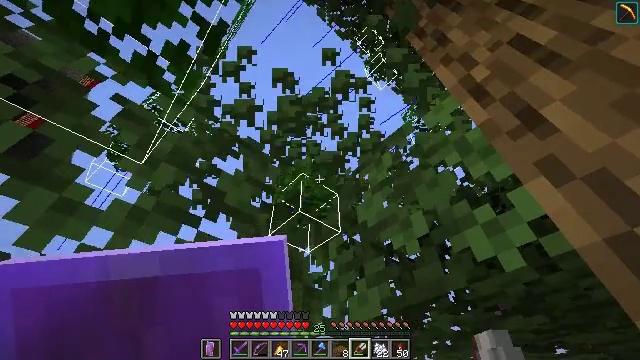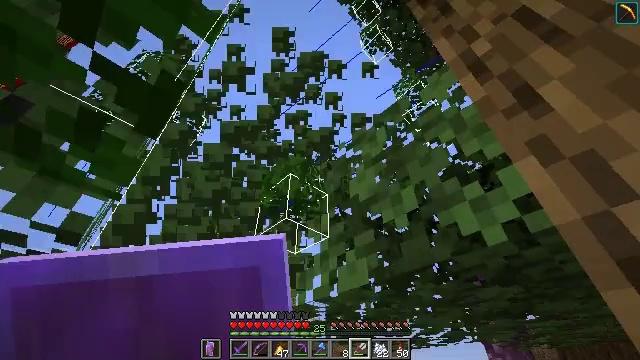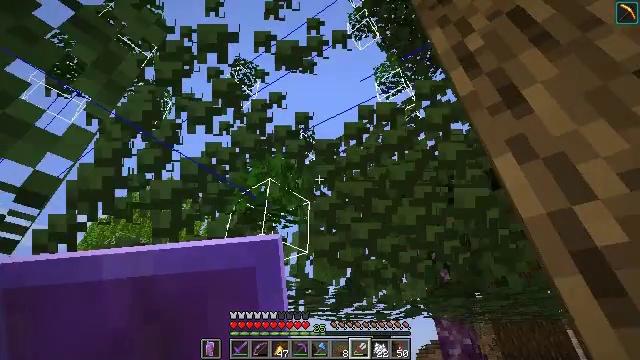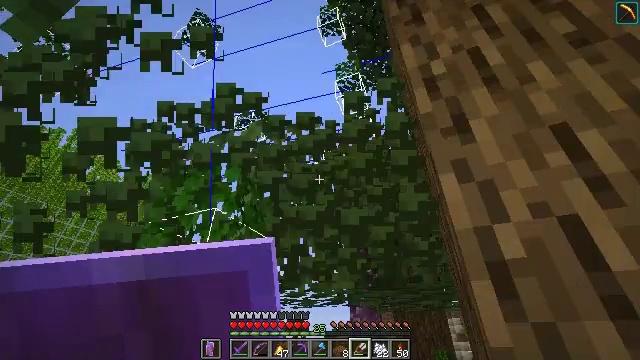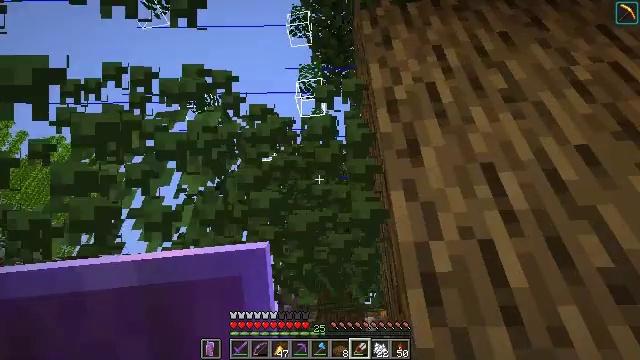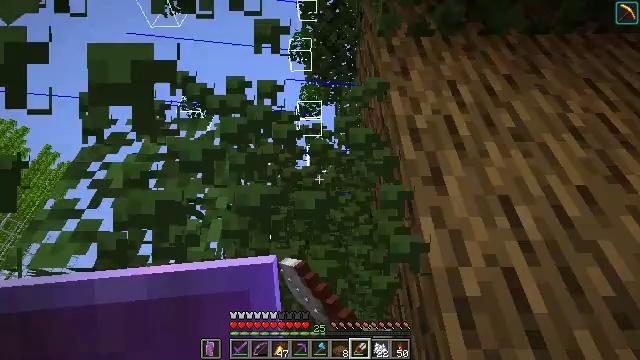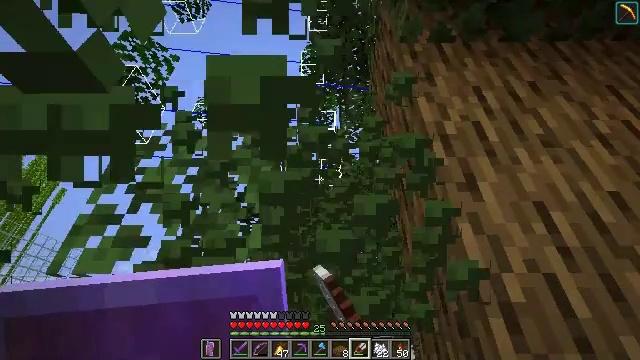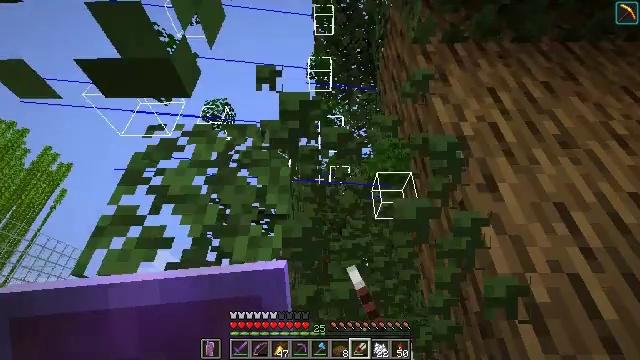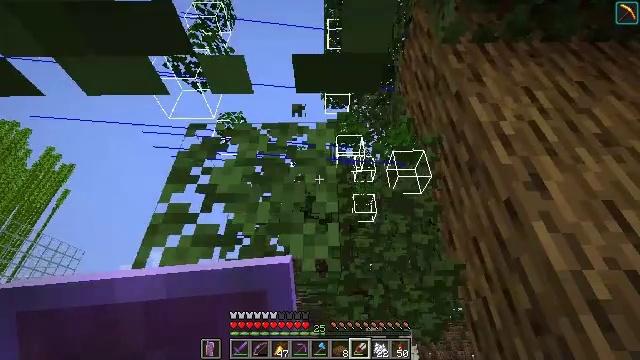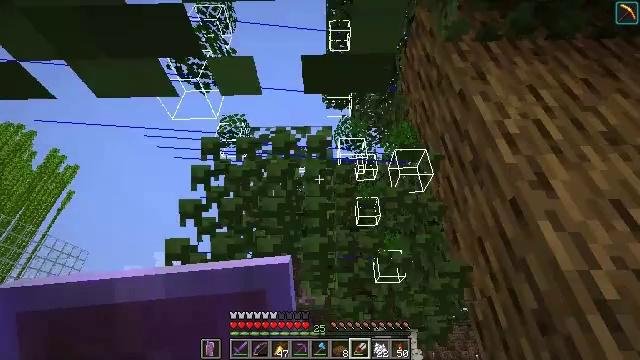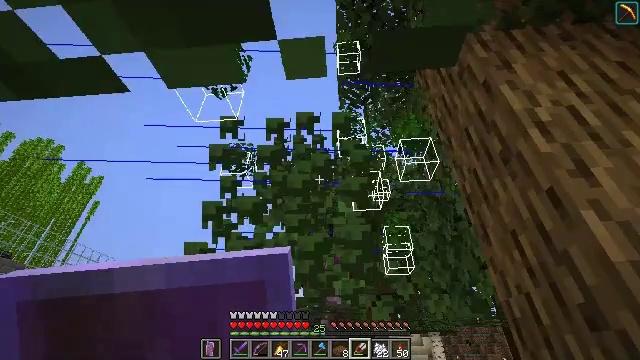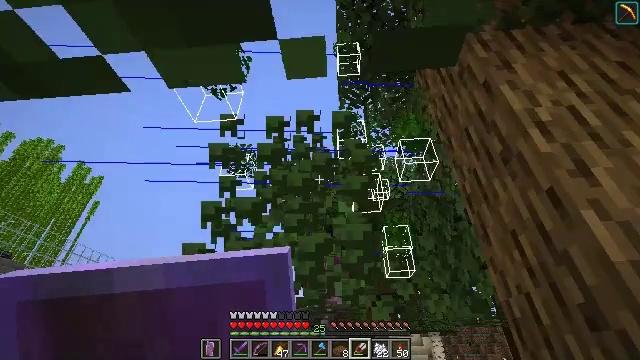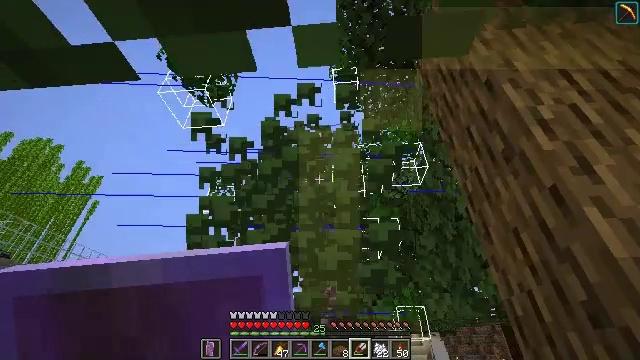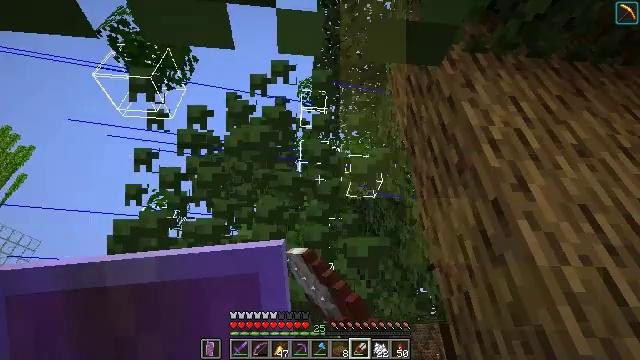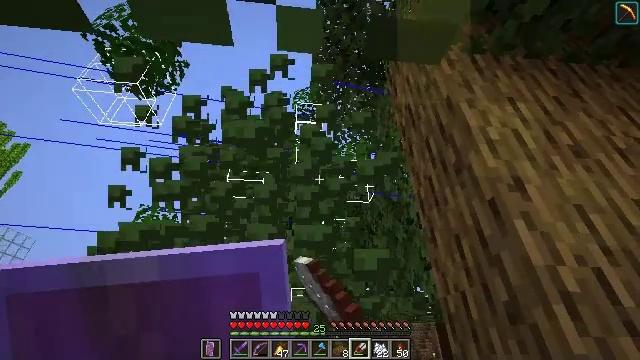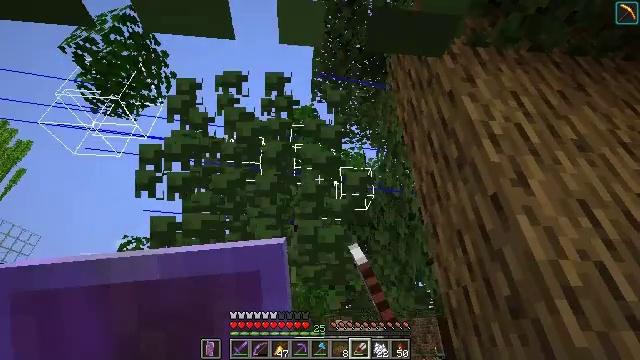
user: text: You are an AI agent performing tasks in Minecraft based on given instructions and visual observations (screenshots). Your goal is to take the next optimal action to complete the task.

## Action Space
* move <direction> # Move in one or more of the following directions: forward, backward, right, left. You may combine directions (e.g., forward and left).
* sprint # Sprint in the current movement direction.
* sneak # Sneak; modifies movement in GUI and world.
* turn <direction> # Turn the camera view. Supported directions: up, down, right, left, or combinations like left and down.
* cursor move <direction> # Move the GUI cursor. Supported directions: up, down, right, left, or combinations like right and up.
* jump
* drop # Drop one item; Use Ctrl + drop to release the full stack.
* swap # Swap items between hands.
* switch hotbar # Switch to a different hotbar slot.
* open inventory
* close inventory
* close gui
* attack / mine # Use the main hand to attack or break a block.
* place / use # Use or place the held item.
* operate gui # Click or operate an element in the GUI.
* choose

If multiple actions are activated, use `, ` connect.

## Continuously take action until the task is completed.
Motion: motion action
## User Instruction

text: Trim the tree by mining oak leaves.
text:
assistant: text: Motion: turn right and down, attack / mine
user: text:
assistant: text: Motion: move left, turn right and down, attack / mine
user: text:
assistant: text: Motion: move left, turn right and down, attack / mine
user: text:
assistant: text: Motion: move left, turn right, attack / mine
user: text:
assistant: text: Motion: move left, turn right and up, attack / mine
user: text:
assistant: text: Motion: move left, attack / mine
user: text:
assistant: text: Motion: move left, attack / mine
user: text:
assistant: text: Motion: attack / mine
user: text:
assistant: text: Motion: attack / mine
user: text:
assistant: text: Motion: turn left, attack / mine
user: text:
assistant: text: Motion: attack / mine
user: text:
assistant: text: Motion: attack / mine
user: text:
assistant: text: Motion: turn right, attack / mine
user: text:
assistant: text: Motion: attack / mine
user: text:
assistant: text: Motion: attack / mine
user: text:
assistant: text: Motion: move forward, turn down, attack / mine
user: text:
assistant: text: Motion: move forward, turn right and down, attack / mine
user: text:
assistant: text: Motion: move forward, turn right and down, attack / mine
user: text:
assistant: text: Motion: move forward, turn right, attack / mine
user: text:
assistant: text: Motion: move forward, attack / mine
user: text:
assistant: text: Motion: move forward, attack / mine
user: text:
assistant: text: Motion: move forward, attack / mine
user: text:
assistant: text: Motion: move forward, attack / mine
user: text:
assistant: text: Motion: move forward, attack / mine
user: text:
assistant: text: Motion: move forward, attack / mine
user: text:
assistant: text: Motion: move forward, attack / mine
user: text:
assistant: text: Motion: move forward, turn up, attack / mine
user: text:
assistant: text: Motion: move forward, turn up, attack / mine
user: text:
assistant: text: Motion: move forward, turn up, attack / mine
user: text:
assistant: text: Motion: move forward, turn up, attack / mine